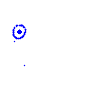
Particle: kaon